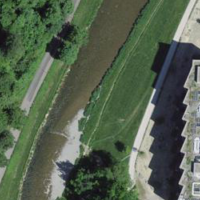
EUNIS habitat code: 55
Species observed at this site:
Phalacrocorax carbo